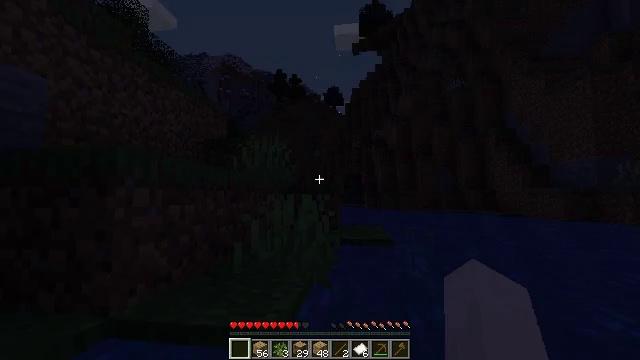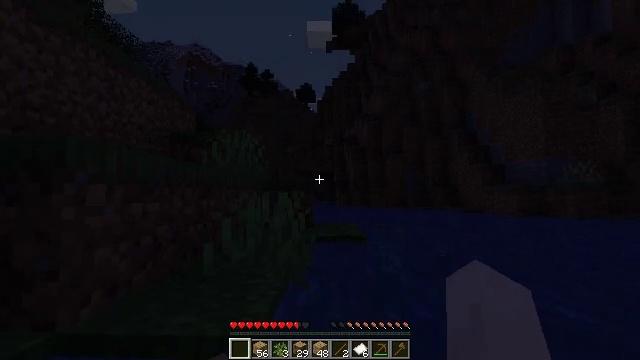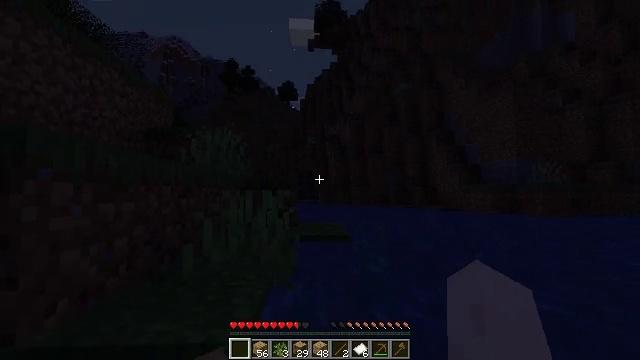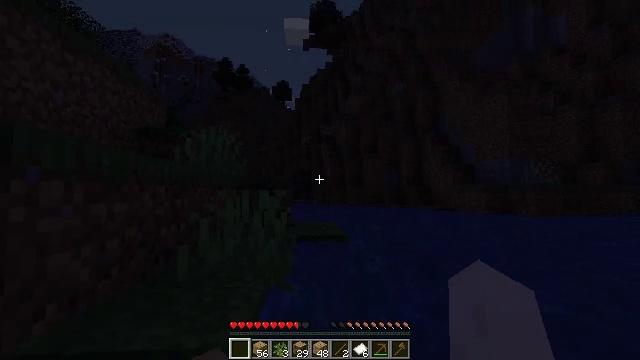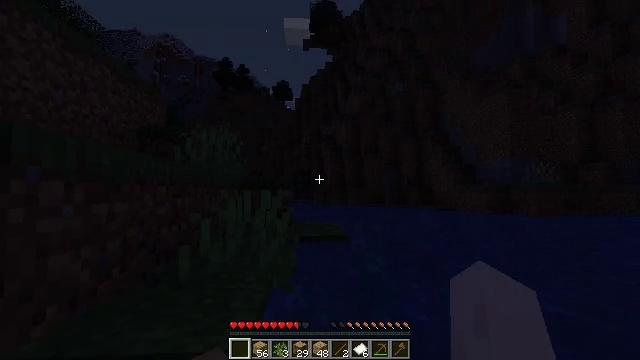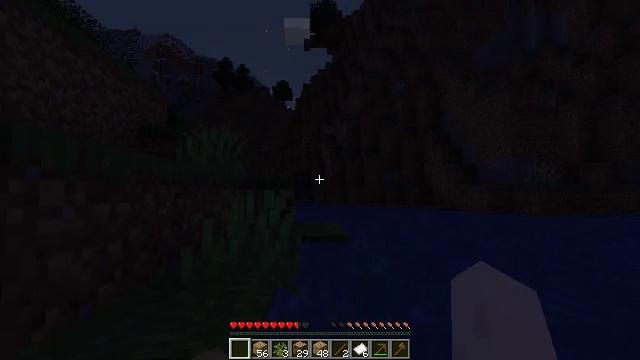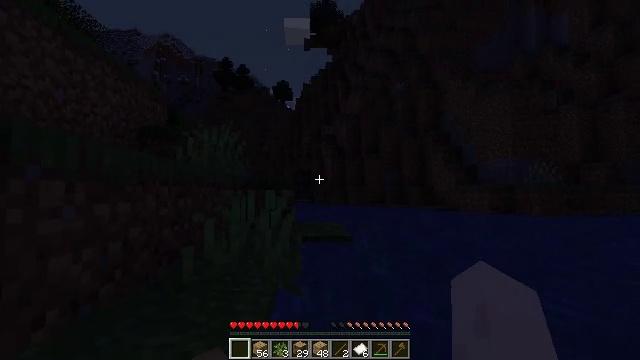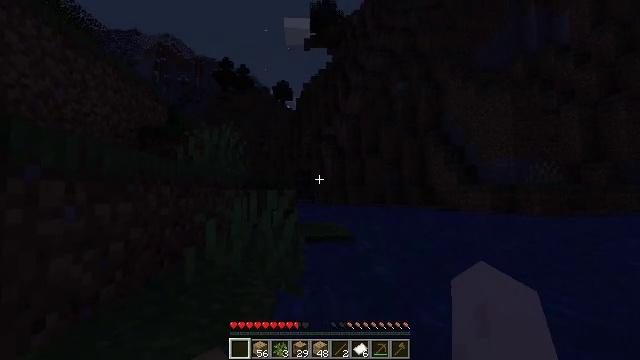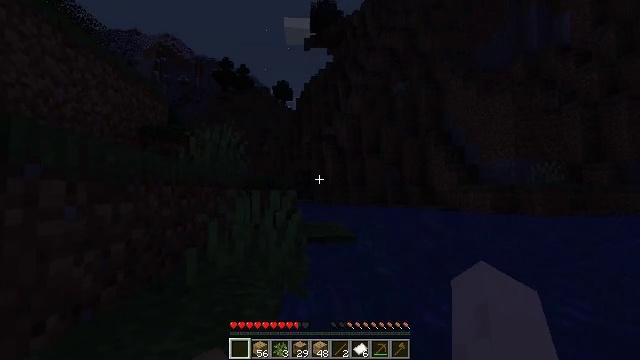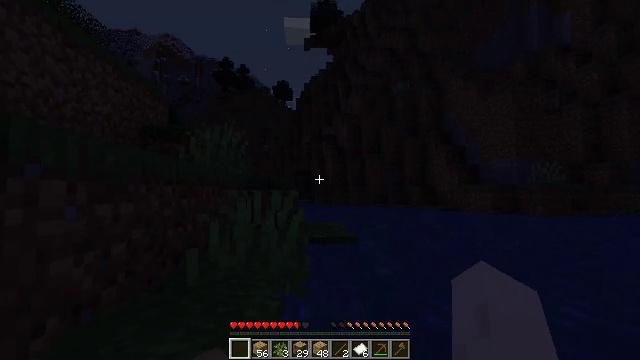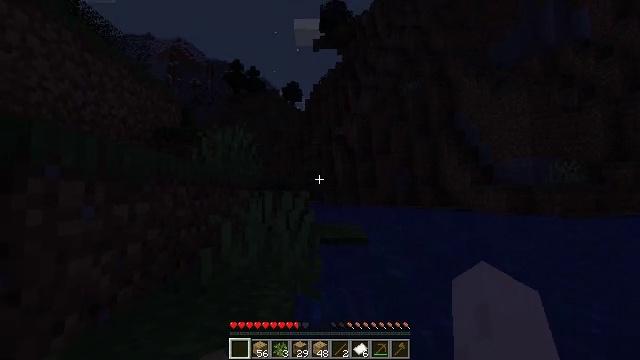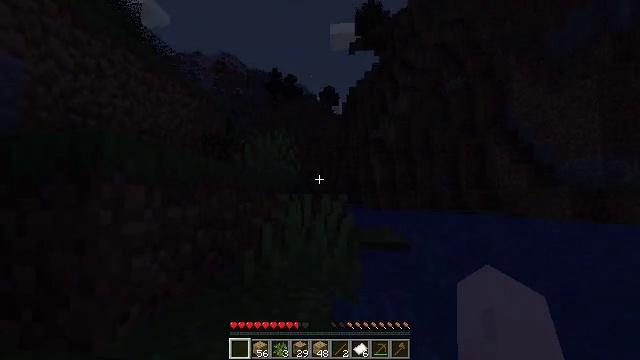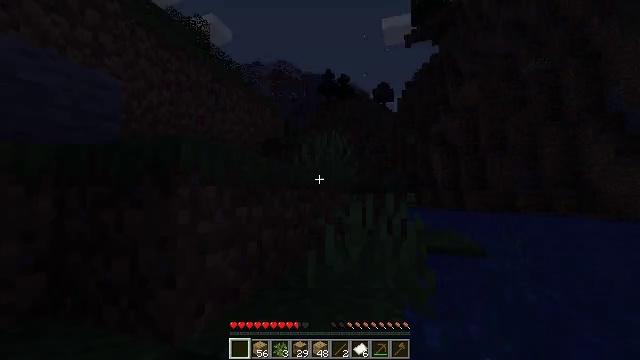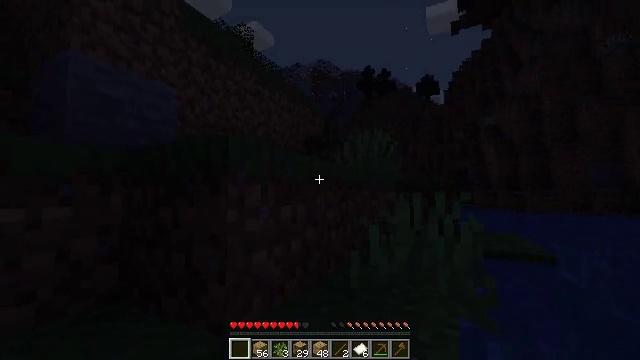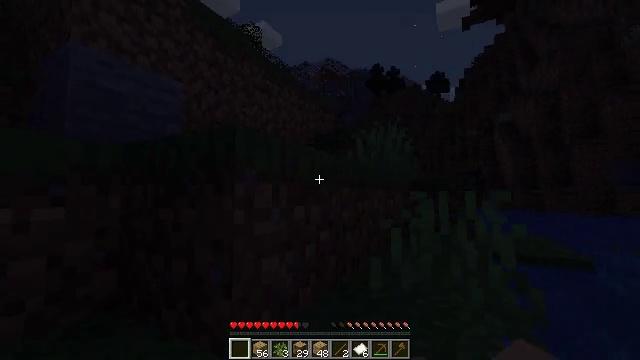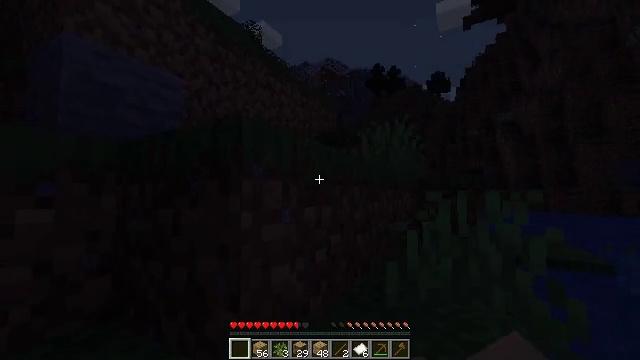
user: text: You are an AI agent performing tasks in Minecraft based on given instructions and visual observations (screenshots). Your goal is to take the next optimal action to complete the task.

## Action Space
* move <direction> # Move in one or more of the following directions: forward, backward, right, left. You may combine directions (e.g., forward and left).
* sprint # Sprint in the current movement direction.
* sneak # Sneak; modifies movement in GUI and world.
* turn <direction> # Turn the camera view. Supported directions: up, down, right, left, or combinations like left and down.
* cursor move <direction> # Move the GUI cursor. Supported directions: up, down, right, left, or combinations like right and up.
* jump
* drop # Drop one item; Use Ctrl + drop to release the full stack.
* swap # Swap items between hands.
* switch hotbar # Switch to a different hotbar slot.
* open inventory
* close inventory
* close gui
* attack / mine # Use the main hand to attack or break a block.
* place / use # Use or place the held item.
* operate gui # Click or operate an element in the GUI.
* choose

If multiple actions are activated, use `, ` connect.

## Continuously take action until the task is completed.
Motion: motion action
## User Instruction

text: Gather tall seagrass in the ocean.
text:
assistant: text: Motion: turn right, jump
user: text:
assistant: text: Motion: turn right, jump
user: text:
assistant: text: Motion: turn right, jump
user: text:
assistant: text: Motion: jump
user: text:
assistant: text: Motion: jump
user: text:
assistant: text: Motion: jump
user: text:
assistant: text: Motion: jump
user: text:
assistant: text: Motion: jump
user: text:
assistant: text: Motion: jump
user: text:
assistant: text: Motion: move forward, turn left, jump
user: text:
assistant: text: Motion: move forward, turn left, jump
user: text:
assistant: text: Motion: move forward, turn left, jump
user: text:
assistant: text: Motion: move forward, turn left, jump
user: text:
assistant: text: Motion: move forward, turn left, jump
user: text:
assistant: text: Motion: move forward, jump
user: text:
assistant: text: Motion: move forward, jump
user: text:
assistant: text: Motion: move forward, jump
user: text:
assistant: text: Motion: move forward, jump
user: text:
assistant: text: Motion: move forward, turn down, jump
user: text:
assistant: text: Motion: move forward, turn down
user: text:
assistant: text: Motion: turn down
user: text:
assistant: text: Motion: turn down
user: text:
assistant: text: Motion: no_op
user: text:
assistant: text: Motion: no_op
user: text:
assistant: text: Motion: no_op
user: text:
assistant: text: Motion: no_op
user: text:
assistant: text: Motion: no_op
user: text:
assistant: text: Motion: no_op
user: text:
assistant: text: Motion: jump
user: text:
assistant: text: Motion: jump